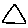
Label: triangle